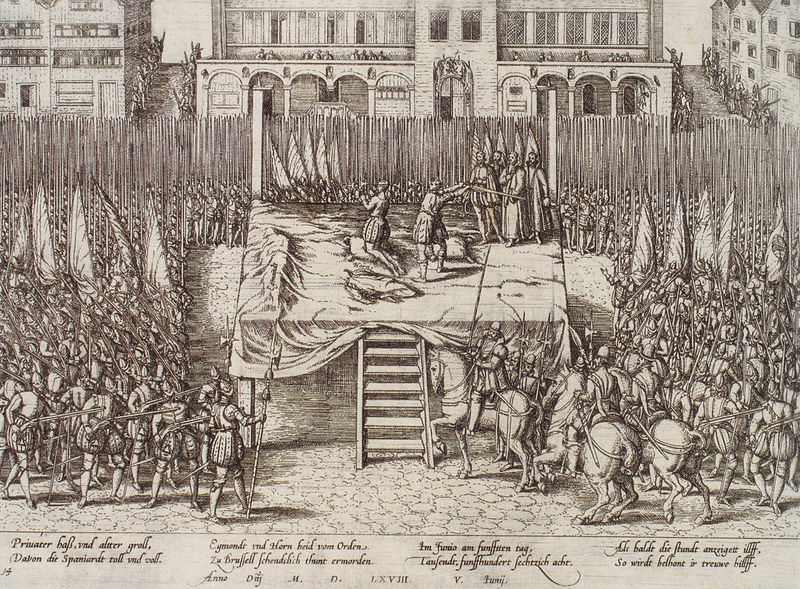
Titel: Die Hinrichtung von Egmont und Horne auf dem Brüssler Rathausplatz
Künstler: Franz Hogenberg
Institution: Amsterdam, Rijksmuseum
Schlagwörter: holz, paris, zeichnung, haus, tuch, versammlung, hinrichtung, leiche, pferde, reiter, schrift, fahnen, graphik, platz, sepia, treppe, soldaten, stufen, druck, stich, schwert, schwerter, waffen, armee, speere, flaggen, gewehre, standarte, holzpodest, helebarde, stnadarte, menschnmassen, holzstiege